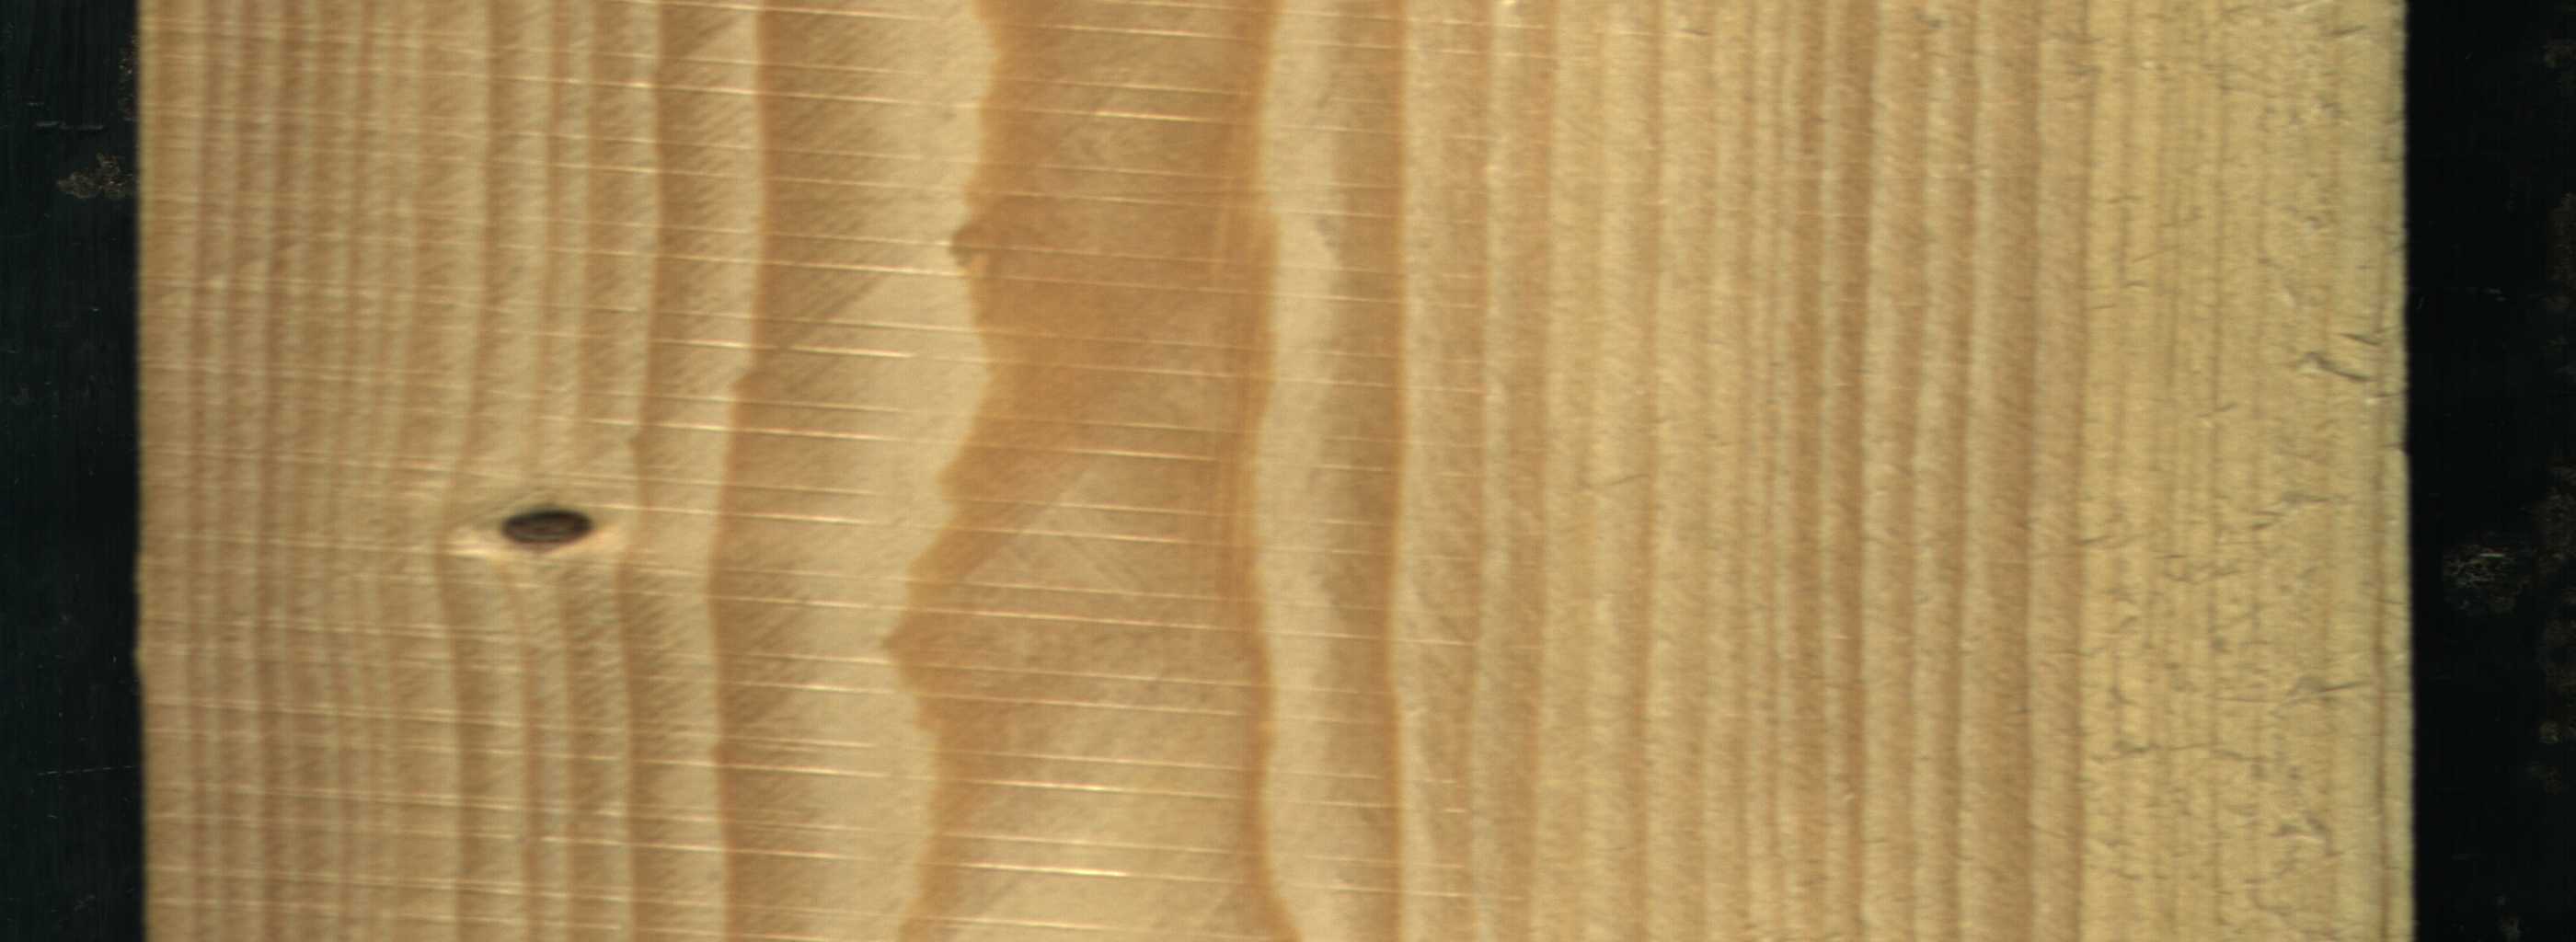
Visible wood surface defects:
Dead_Knot